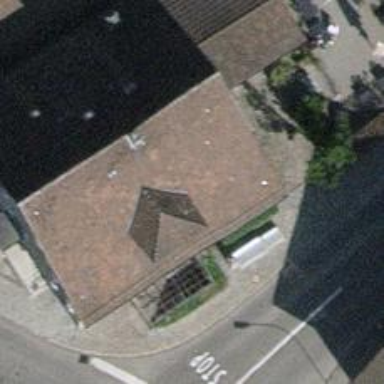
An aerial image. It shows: Restaurant.